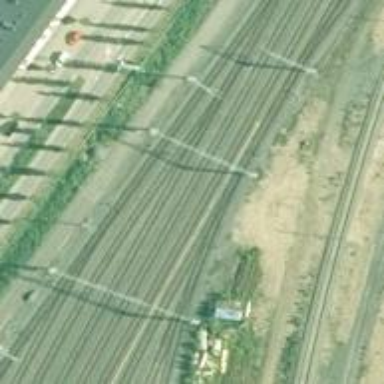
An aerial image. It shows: Railway signal.